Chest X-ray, PA view. Patient: 75 years old, sex F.
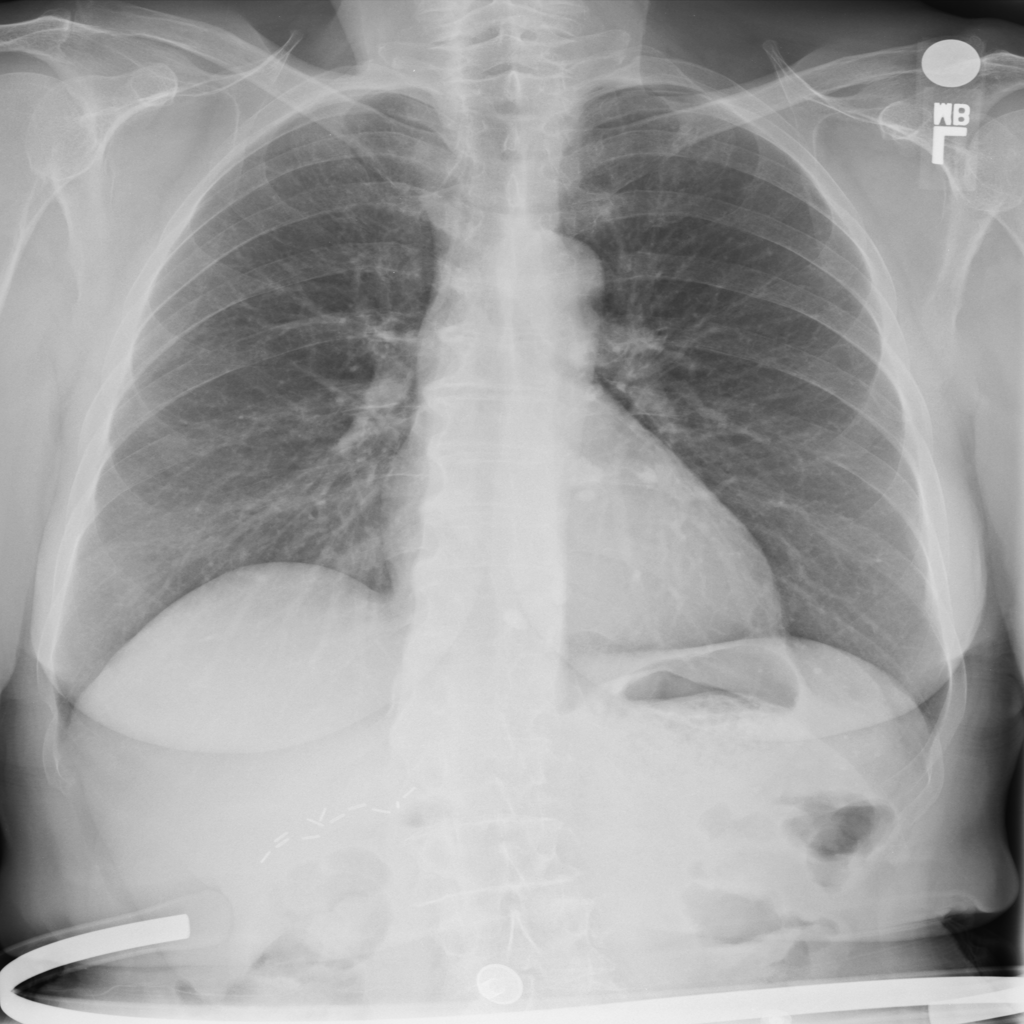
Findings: No Finding